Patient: sex M, age 52
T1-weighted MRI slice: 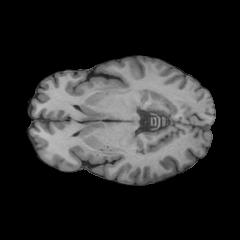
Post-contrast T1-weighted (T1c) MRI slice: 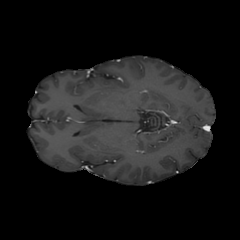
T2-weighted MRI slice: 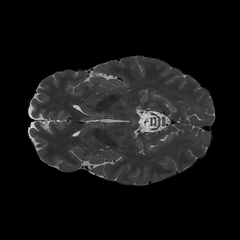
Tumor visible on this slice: no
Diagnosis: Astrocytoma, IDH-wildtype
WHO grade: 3